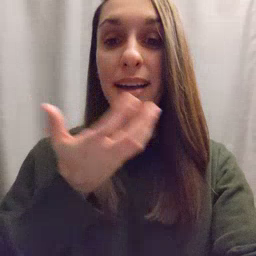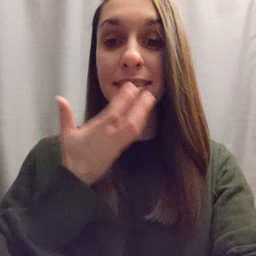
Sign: grass